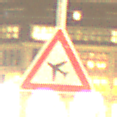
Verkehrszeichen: FlugbetriebRechts
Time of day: Night
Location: Outdoor (Urban)
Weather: Overcast
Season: NotSpecified
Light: Artificial